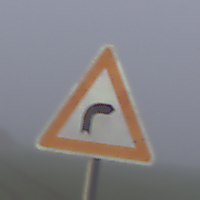
Verkehrszeichen: KurveRechts
Umgebung: Outdoor, RoadRail
Tageszeit: MorningAfternoon
Wetter: Overcast
Licht: Natural
Jahreszeit: NotSpecified
Kontrast: LowContrast